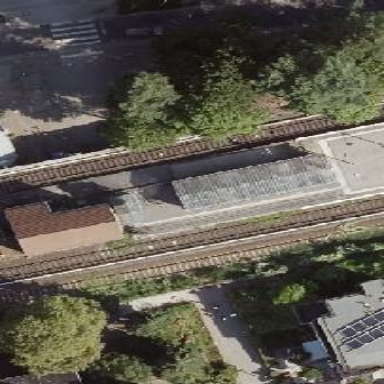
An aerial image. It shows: Train station building.